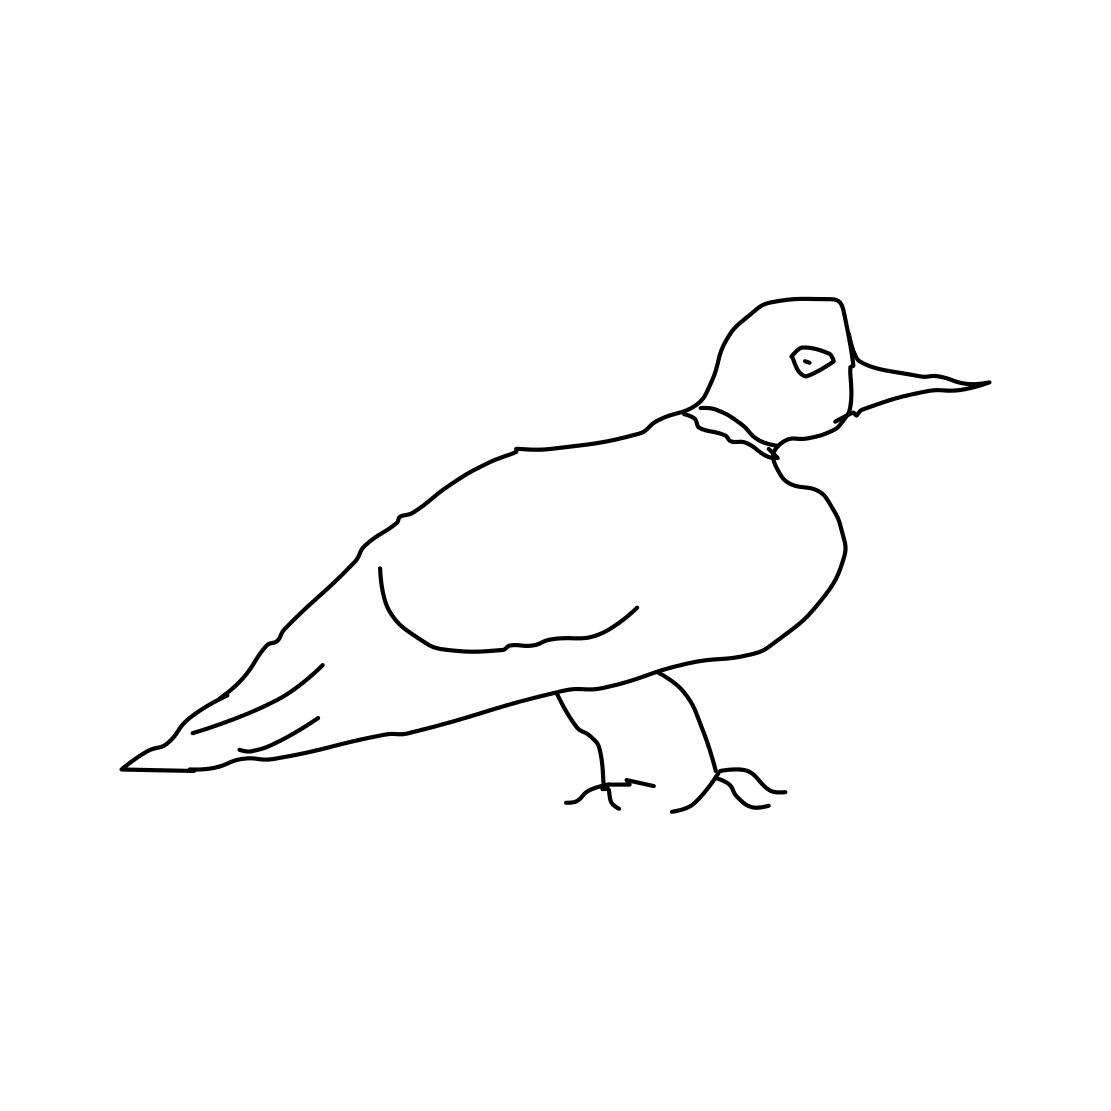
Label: pigeon